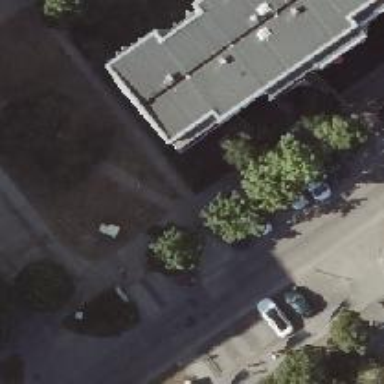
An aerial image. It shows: Compacted footway.